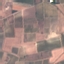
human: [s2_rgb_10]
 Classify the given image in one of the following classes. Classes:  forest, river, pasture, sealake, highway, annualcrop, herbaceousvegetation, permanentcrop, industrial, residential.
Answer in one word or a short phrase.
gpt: PermanentCrop